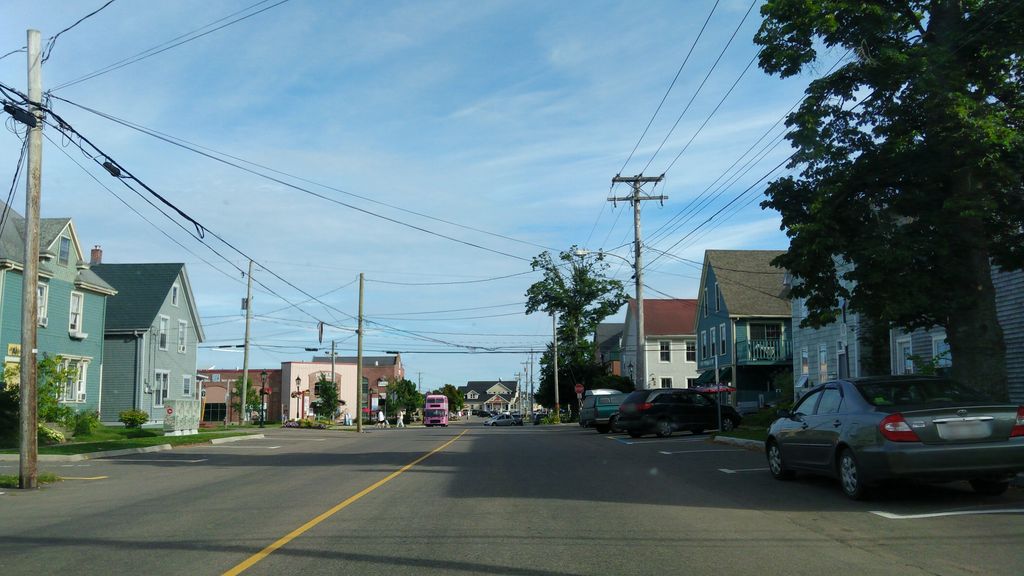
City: charlottetown